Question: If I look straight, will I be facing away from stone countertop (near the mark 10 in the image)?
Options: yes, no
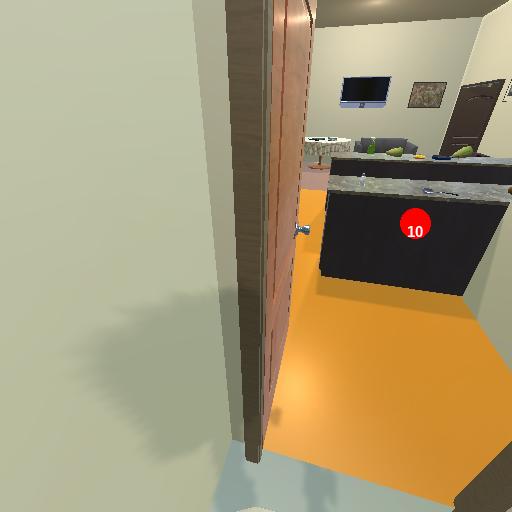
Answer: yes